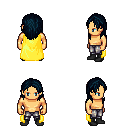
a pixel art fantasy rpg character, male body template, human, tanned skin, yellow cape, metal pants, raven long hairstyle, black shoes, four views (front, back, left, right), 2x2 character sprite sheet, small pixel art, hard edges, no anti-aliasing